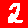
Digit: 2